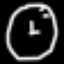
Label: clock